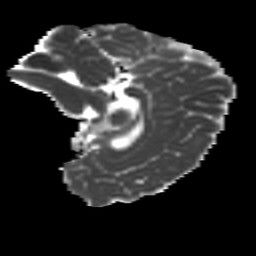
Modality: MD
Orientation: sagittal
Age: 10
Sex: male
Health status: ill
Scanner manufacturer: ge
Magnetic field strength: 3 T
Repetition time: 7.5 s
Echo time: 0.079 s